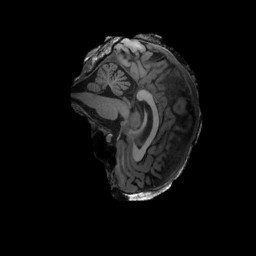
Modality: T1w
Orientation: sagittal
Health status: ill
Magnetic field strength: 3 T